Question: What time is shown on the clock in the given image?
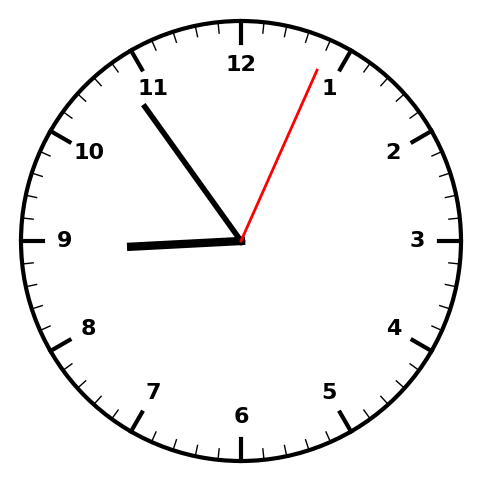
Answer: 08:54:04